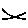
Label: line